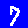
Digit: 7